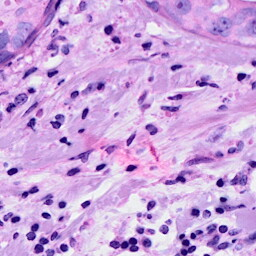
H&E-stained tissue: Breast